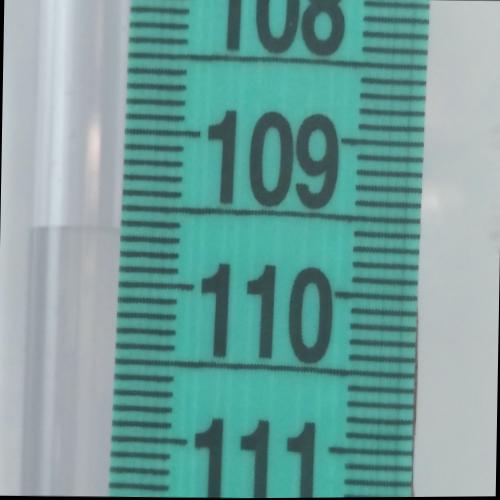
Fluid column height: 109.6 cm